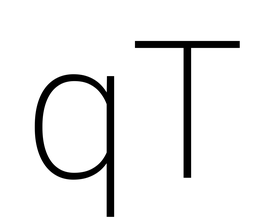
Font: Roboto_ExtraLight